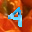
Label: 4